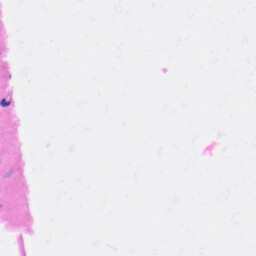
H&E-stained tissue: Heart